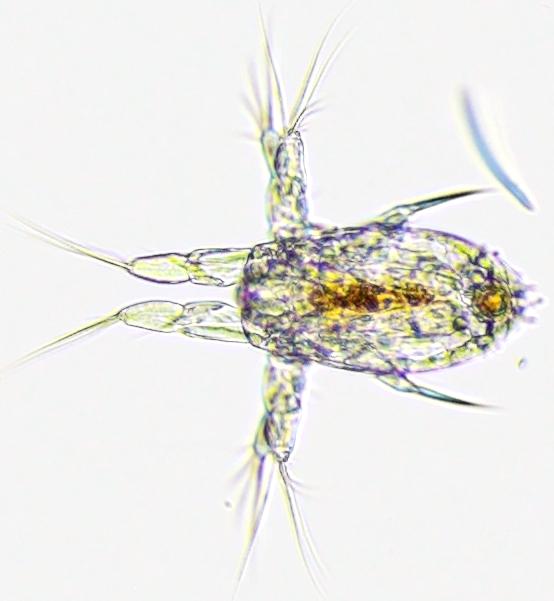
Label: Zooplankton